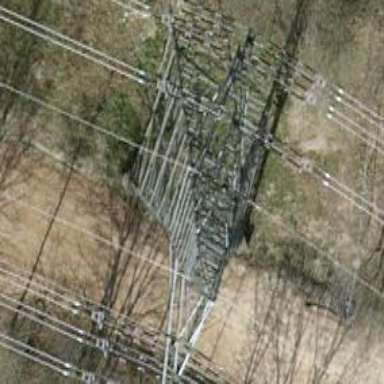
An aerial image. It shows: Towering power structure.